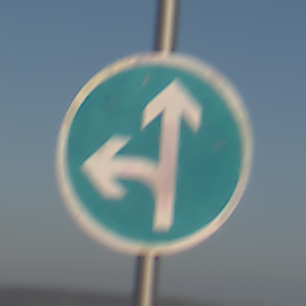
Verkehrszeichen: VorgeschriebeneFahrtrichtungGeradeausOderLinks
Umgebung: Outdoor, Nature
Tageszeit: MorningAfternoon
Wetter: Clear
Licht: Natural
Jahreszeit: Winter
Kontrast: HighContrast